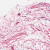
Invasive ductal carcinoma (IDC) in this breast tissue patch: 0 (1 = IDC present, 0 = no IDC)